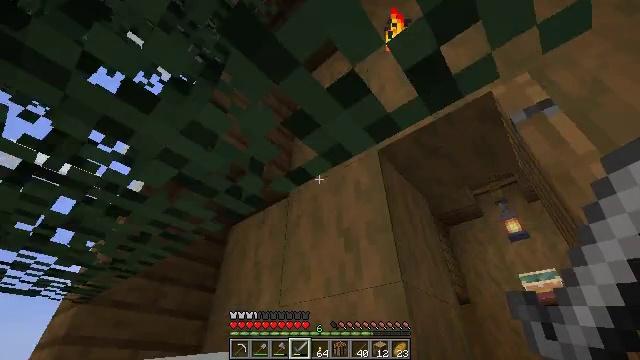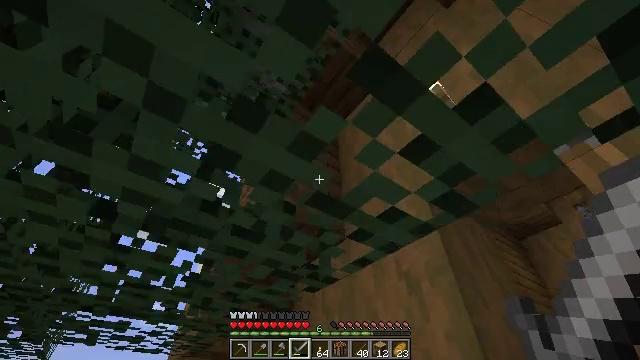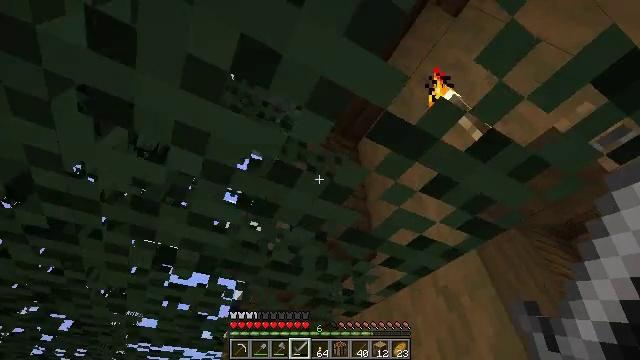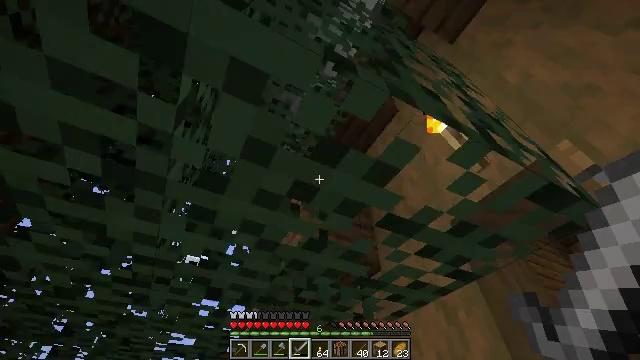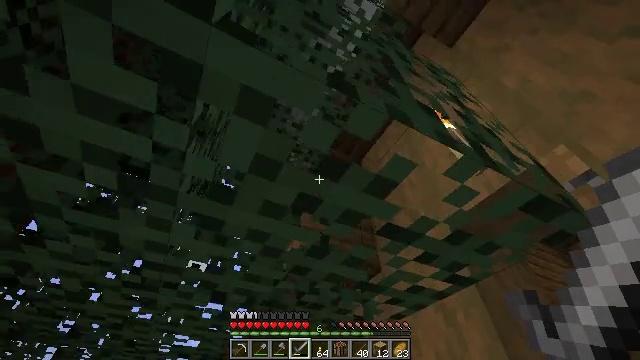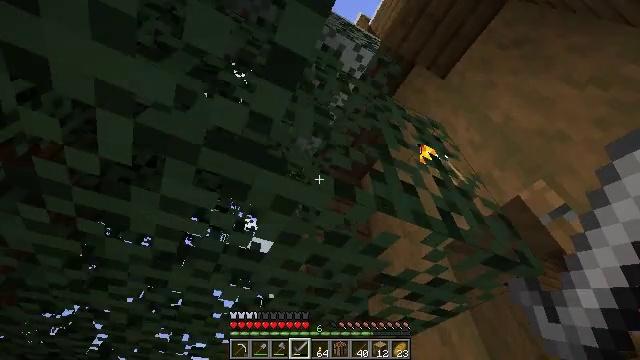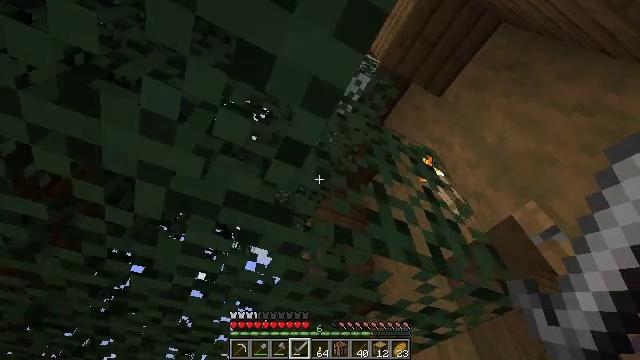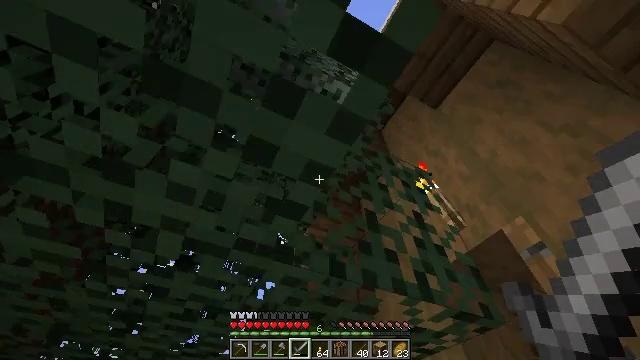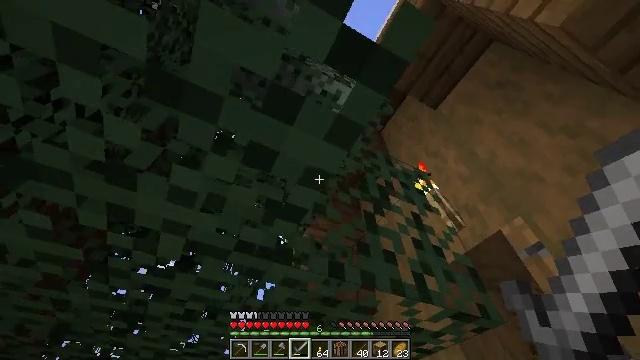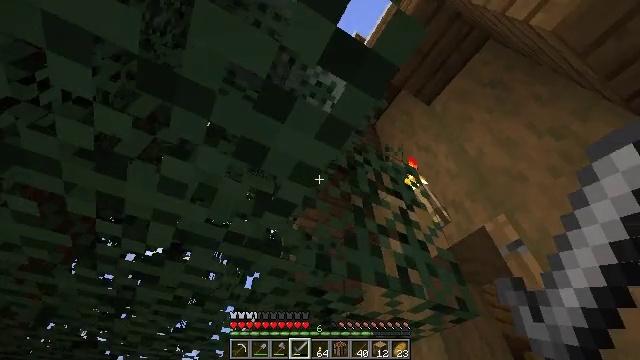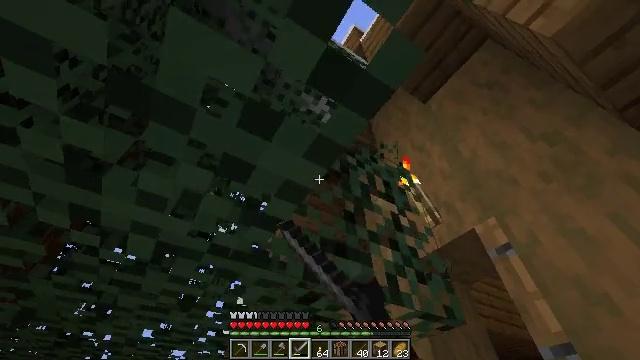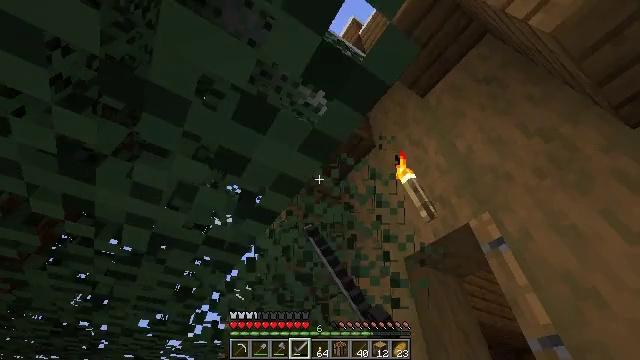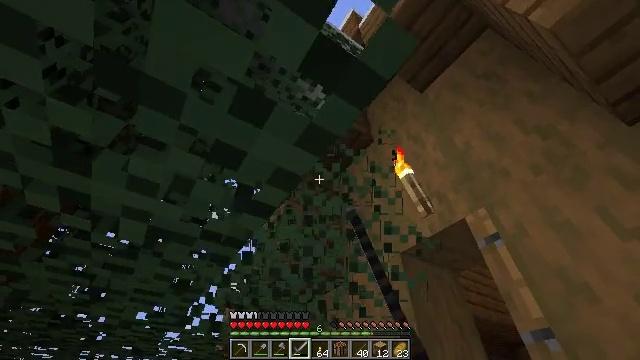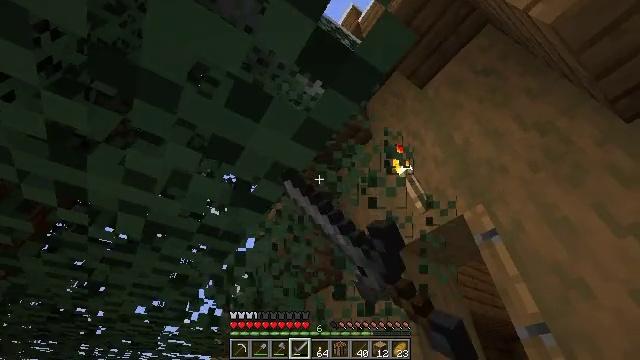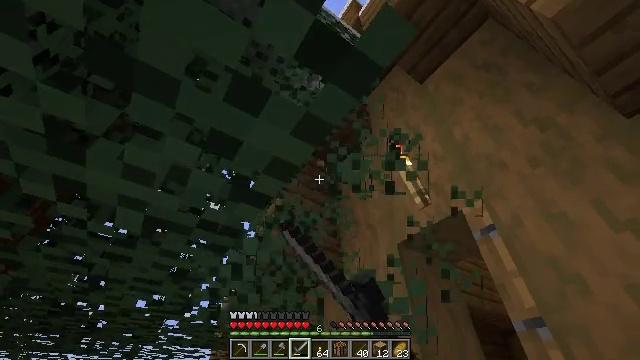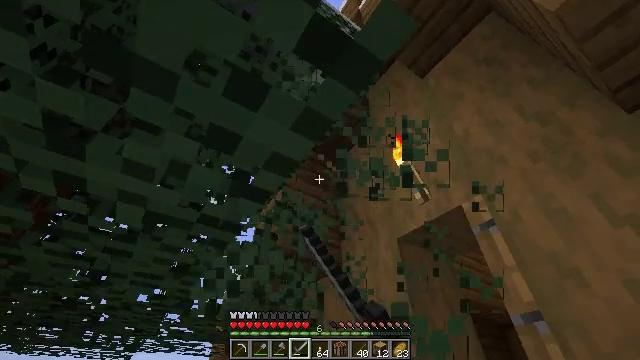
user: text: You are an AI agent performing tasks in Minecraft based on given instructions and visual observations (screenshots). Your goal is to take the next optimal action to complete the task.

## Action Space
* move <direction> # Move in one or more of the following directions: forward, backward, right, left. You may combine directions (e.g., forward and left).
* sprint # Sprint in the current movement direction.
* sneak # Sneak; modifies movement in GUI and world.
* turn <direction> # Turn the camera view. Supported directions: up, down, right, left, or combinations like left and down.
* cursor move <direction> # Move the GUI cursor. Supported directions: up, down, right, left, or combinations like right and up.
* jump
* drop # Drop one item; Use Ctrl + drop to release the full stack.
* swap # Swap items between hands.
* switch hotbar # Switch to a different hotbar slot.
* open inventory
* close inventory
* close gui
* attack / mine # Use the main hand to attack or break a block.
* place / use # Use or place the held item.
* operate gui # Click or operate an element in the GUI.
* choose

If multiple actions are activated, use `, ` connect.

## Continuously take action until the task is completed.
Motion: motion action
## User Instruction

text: Gather spruce leaves to collect foliage.
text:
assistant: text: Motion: move back, turn left and up
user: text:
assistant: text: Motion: move back, turn left and up
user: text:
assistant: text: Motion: move back
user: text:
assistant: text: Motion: move back
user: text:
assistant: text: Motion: move back, turn up
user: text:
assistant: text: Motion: turn up
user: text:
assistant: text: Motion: no_op
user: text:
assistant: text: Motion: attack / mine
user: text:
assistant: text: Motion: turn right and down, attack / mine
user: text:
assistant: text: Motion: turn right and down, attack / mine
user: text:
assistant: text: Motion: turn down, attack / mine
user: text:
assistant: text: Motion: turn down, attack / mine
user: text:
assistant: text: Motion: attack / mine
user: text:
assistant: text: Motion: turn down, attack / mine
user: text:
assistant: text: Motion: turn down, attack / mine
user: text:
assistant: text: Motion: attack / mine